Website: bh-photo
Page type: store-pickup
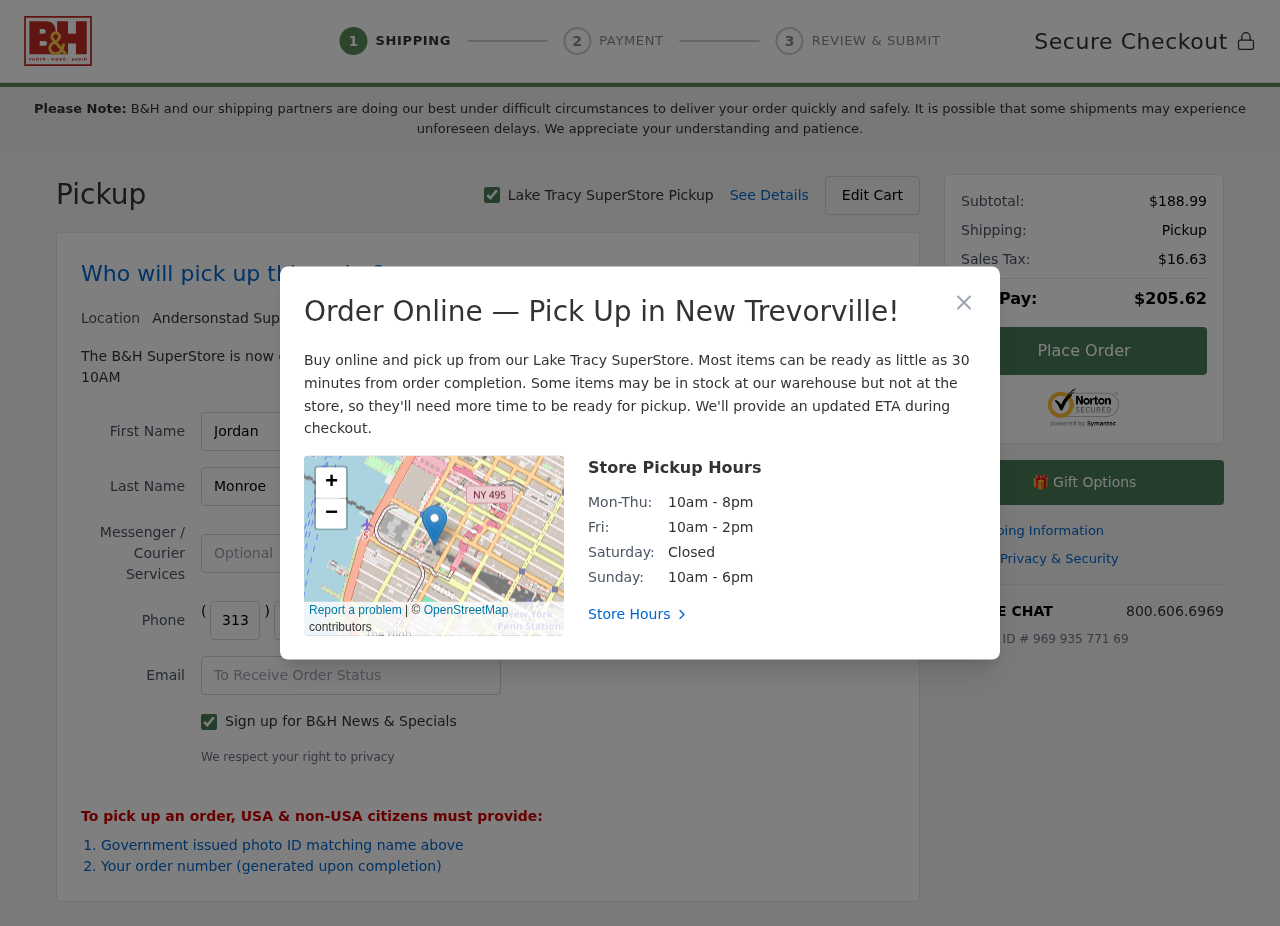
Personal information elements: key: PII_CITY
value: Lake Tracy
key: PII_CITY2
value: Andersonstad
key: PII_CITY3
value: New Trevorville
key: PII_EMAIL
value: jordanmonroe@yahoo.com
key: PII_FIRSTNAME
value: Jordan
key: PII_LASTNAME
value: Monroe
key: PII_PHONE_AREA
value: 313
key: PII_PHONE_PREFIX
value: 494
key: PII_PHONE_SUFFIX
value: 9131
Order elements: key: ORDER_SUBTOTAL
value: $188.99
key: ORDER_TAX
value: $16.63
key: ORDER_TOTAL
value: $205.62
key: ORDER_ID
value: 969 935 771 69